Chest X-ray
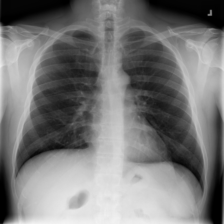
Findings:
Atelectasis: negative
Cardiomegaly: negative
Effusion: negative
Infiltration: negative
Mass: negative
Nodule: negative
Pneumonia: negative
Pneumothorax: negative
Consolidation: negative
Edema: negative
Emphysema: negative
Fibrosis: negative
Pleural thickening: negative
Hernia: negative